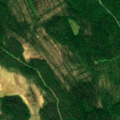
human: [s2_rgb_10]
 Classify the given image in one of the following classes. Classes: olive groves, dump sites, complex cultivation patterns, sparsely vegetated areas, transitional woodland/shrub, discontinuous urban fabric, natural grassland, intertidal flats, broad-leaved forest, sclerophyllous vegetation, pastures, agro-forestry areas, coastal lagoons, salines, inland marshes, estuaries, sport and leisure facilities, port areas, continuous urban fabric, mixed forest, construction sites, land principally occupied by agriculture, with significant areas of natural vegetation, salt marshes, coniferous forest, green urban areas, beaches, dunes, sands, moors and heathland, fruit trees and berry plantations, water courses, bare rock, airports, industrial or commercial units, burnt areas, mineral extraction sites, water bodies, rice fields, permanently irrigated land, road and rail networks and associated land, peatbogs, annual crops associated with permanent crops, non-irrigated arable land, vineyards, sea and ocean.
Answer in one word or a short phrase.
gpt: coniferous forest, mixed forest, peatbogs